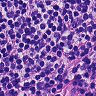
Metastatic tissue present: yes